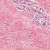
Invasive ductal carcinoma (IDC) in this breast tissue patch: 0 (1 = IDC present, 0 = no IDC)